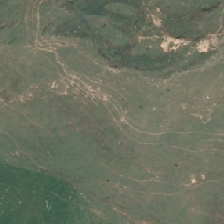
Land cover: low_producing_grassland